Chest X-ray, AP view. Patient: 54 years old, sex F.
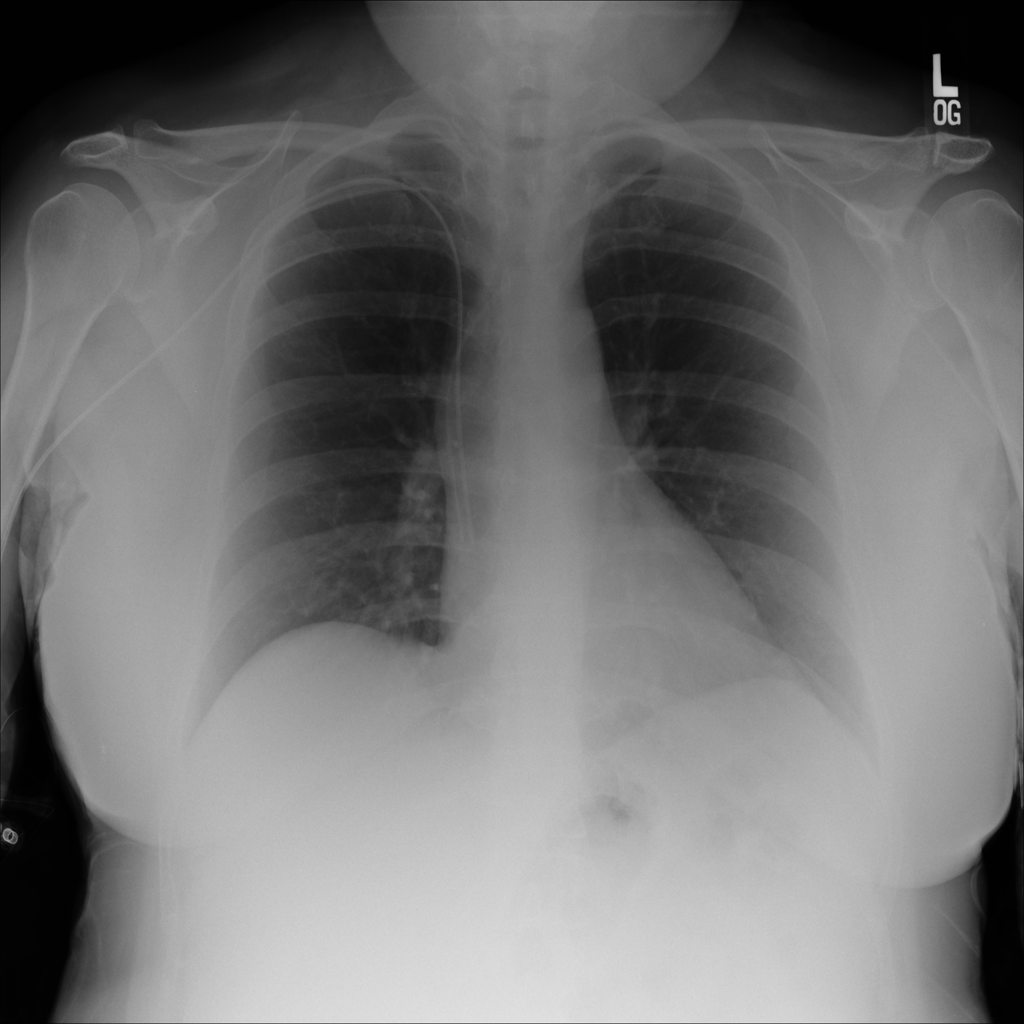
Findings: No Finding